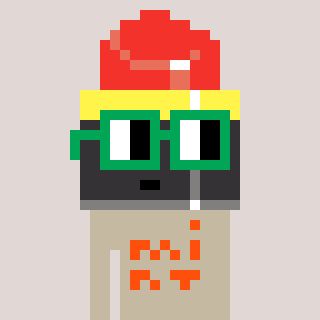
a pixel art character with square green glasses, a lipstick-shaped head and a bege-colored body on a warm background